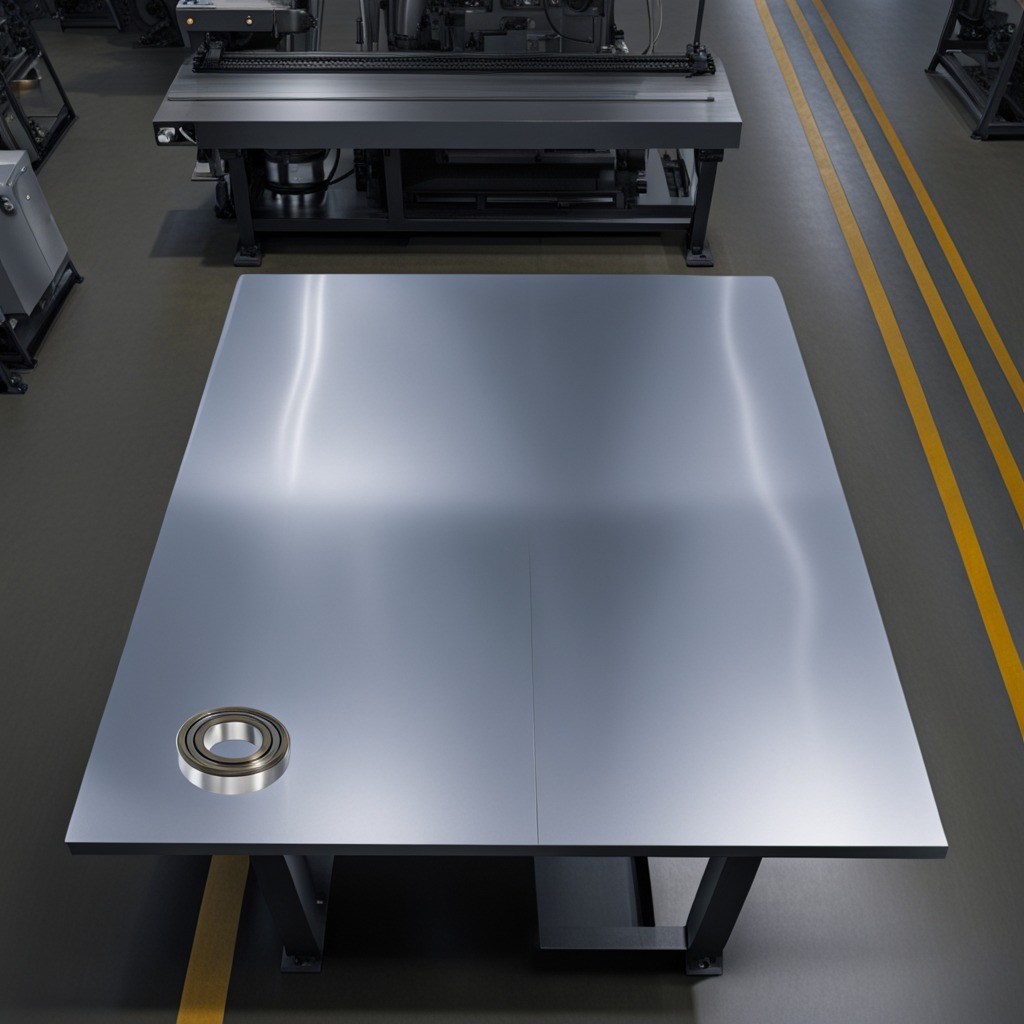
A metal ball bearing is lying on the tabletop.